Question: I wrote an Excel VBA code but for some reason it's not working completly fine.
I have a specific length of 21 (cell E2) and a list of sotred numbers below (column E in the picture)
The code runs on each cell in column E and adds it's value to a specific sum. if the sum up to this cell is lower or equel to 21 (cell E2) then the cell on the right gets the number "1". If it's higher then 21 then we restart the sum and do it again until we reach the limit (21) and all the cells on the right get the number "2" and so on until the end of the list.
As you can see from the picture its working except for the last cell (colored in yellow) where it's supposed to be 4 and not 3 (because 5+5+5+4+3=22>21)

I can't find where I have a problem. This is my code:
'''
Length = Range("E2").Value
Range("E3").Select
i = 1
sumOfLen = 0
Do Until Selection.Offset(1, 0).Value = Empty
Do Until sumOfLen > Length Or Selection.Value = Empty
Selection.Offset(0, 1).Value = i
sumOfLen = sumOfLen + Selection.Value
Selection.Offset(1, 0).Select
Loop
Selection.Offset(-1, 0).Select
sumOfLen = 0
i = i + 1
Loop
'''
Any help would be appreciated.
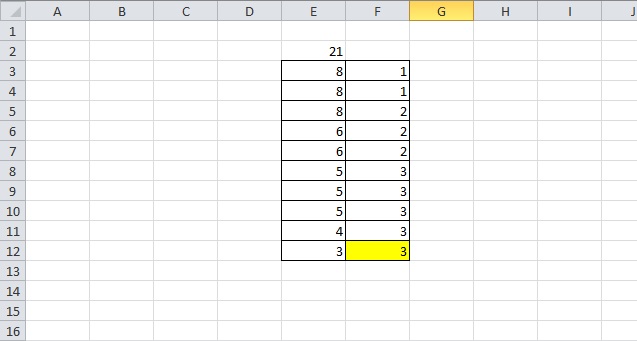
Answer: It's because you're resetting the sum to 0 rather than the current Range's value (e.g. 5).
May I suggest the following code?
'''
Option Explicit
Public Sub doIt()
Dim i As Long
Dim curSum As Long
Dim maxSum As Long
Dim curRange As Range
maxSum = Range("E2").Value
Set curRange = Range("E3")
i = 1
Do While (curRange.Value <> "")
curSum = curSum + curRange.Value
If (curSum > maxSum) Then
i = i + 1
curSum = curRange.Value
End If
curRange.Offset(0, 1).Value = i
Set curRange = curRange.Offset(1, 0)
Loop
End Sub
'''
If you'd like to keep your code, you need to change this:
'sumOfLen = 0'
to this
'sumOfLen = Selection.Value'